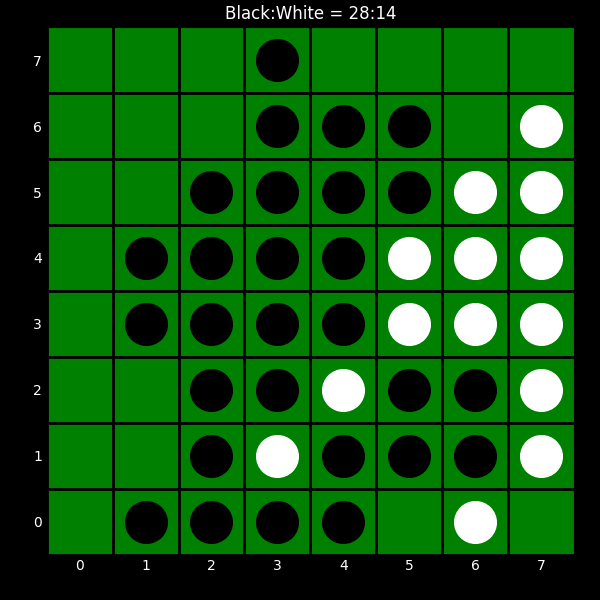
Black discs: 28
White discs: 14